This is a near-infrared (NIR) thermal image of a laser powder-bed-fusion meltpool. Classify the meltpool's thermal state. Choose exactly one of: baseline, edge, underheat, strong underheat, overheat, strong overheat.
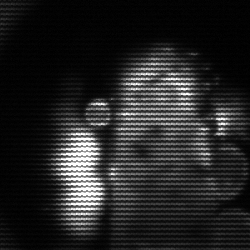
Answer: strong underheat